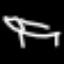
Label: bed